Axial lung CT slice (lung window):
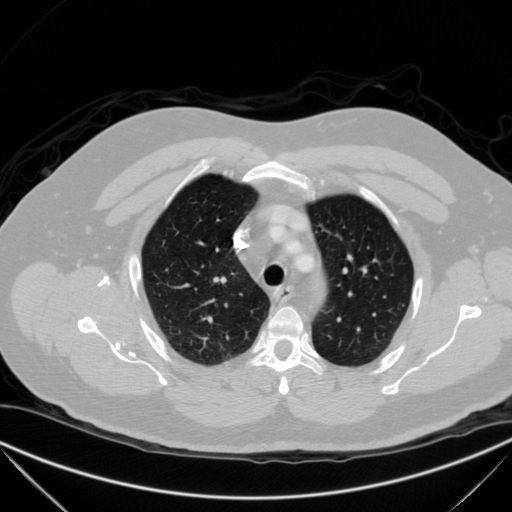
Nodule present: no